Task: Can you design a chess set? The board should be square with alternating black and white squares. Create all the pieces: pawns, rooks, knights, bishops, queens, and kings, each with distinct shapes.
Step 4010:
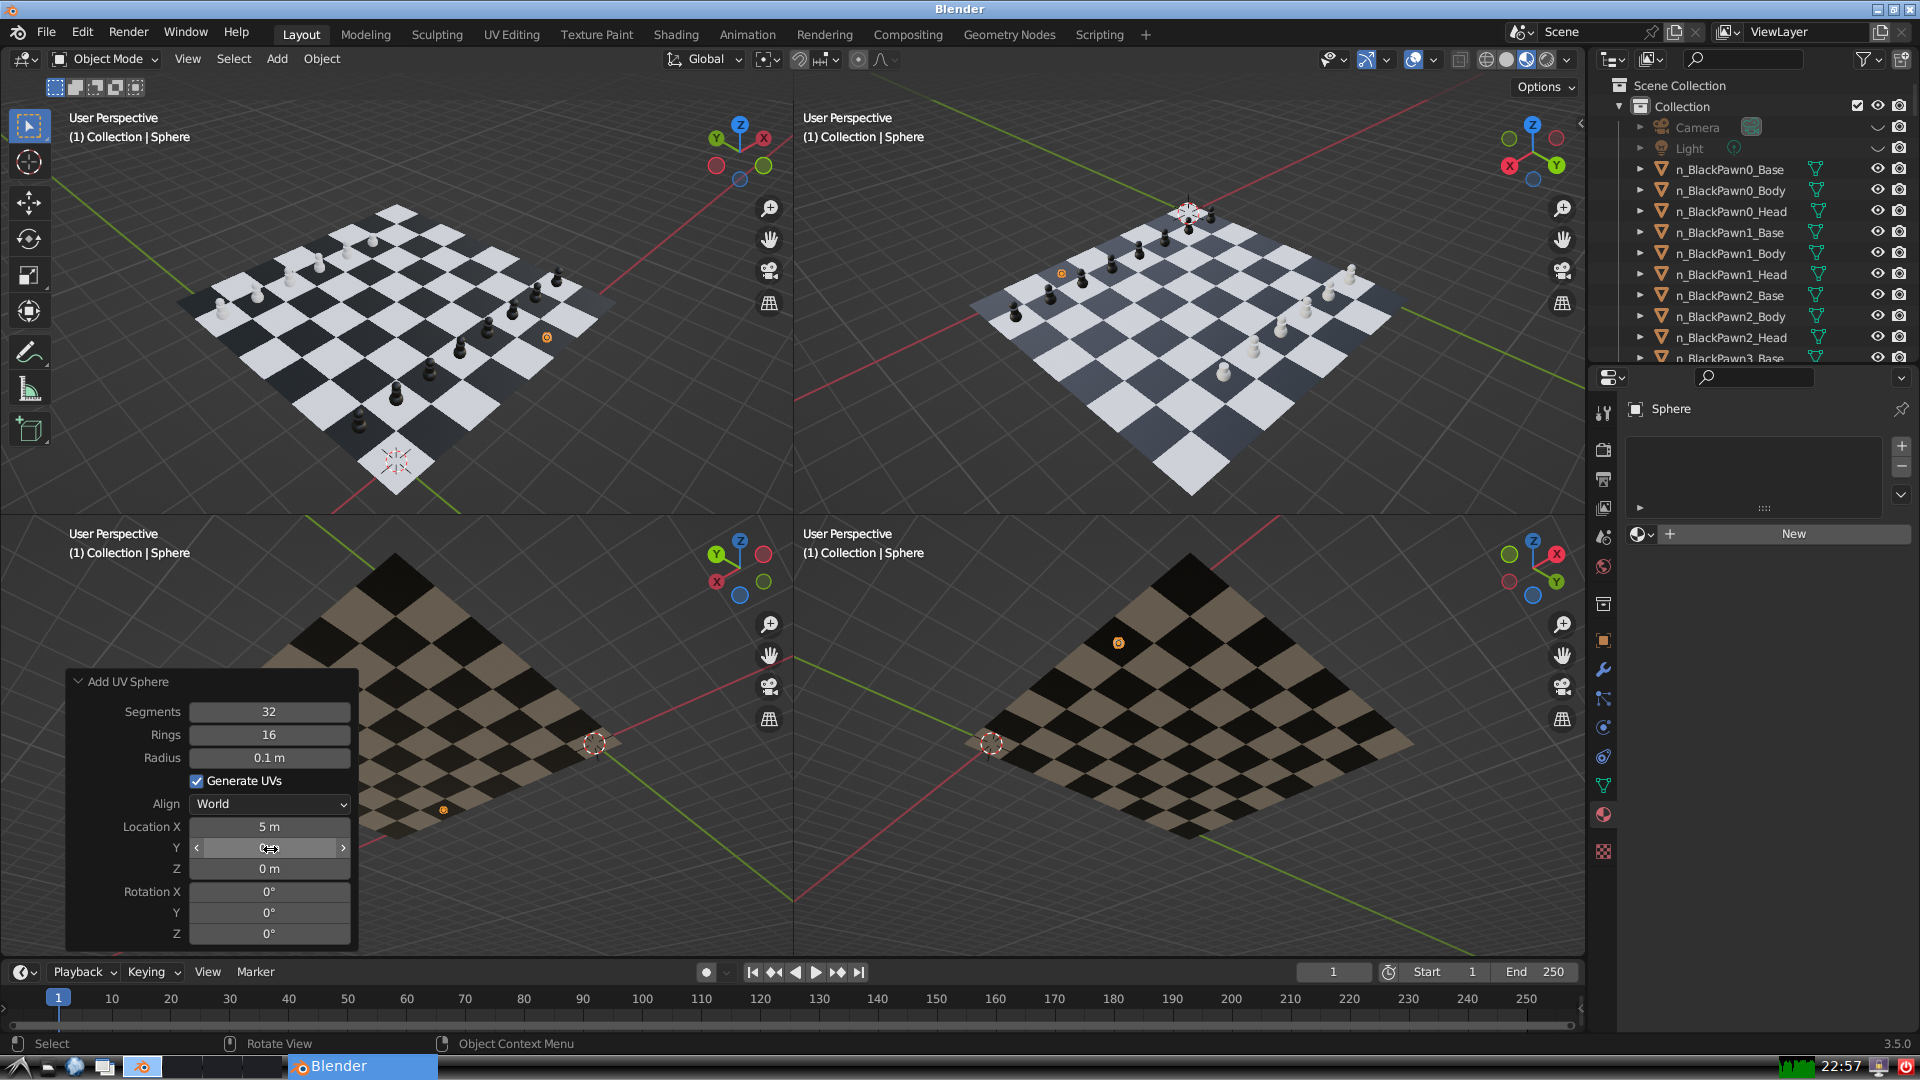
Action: click: no